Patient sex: M
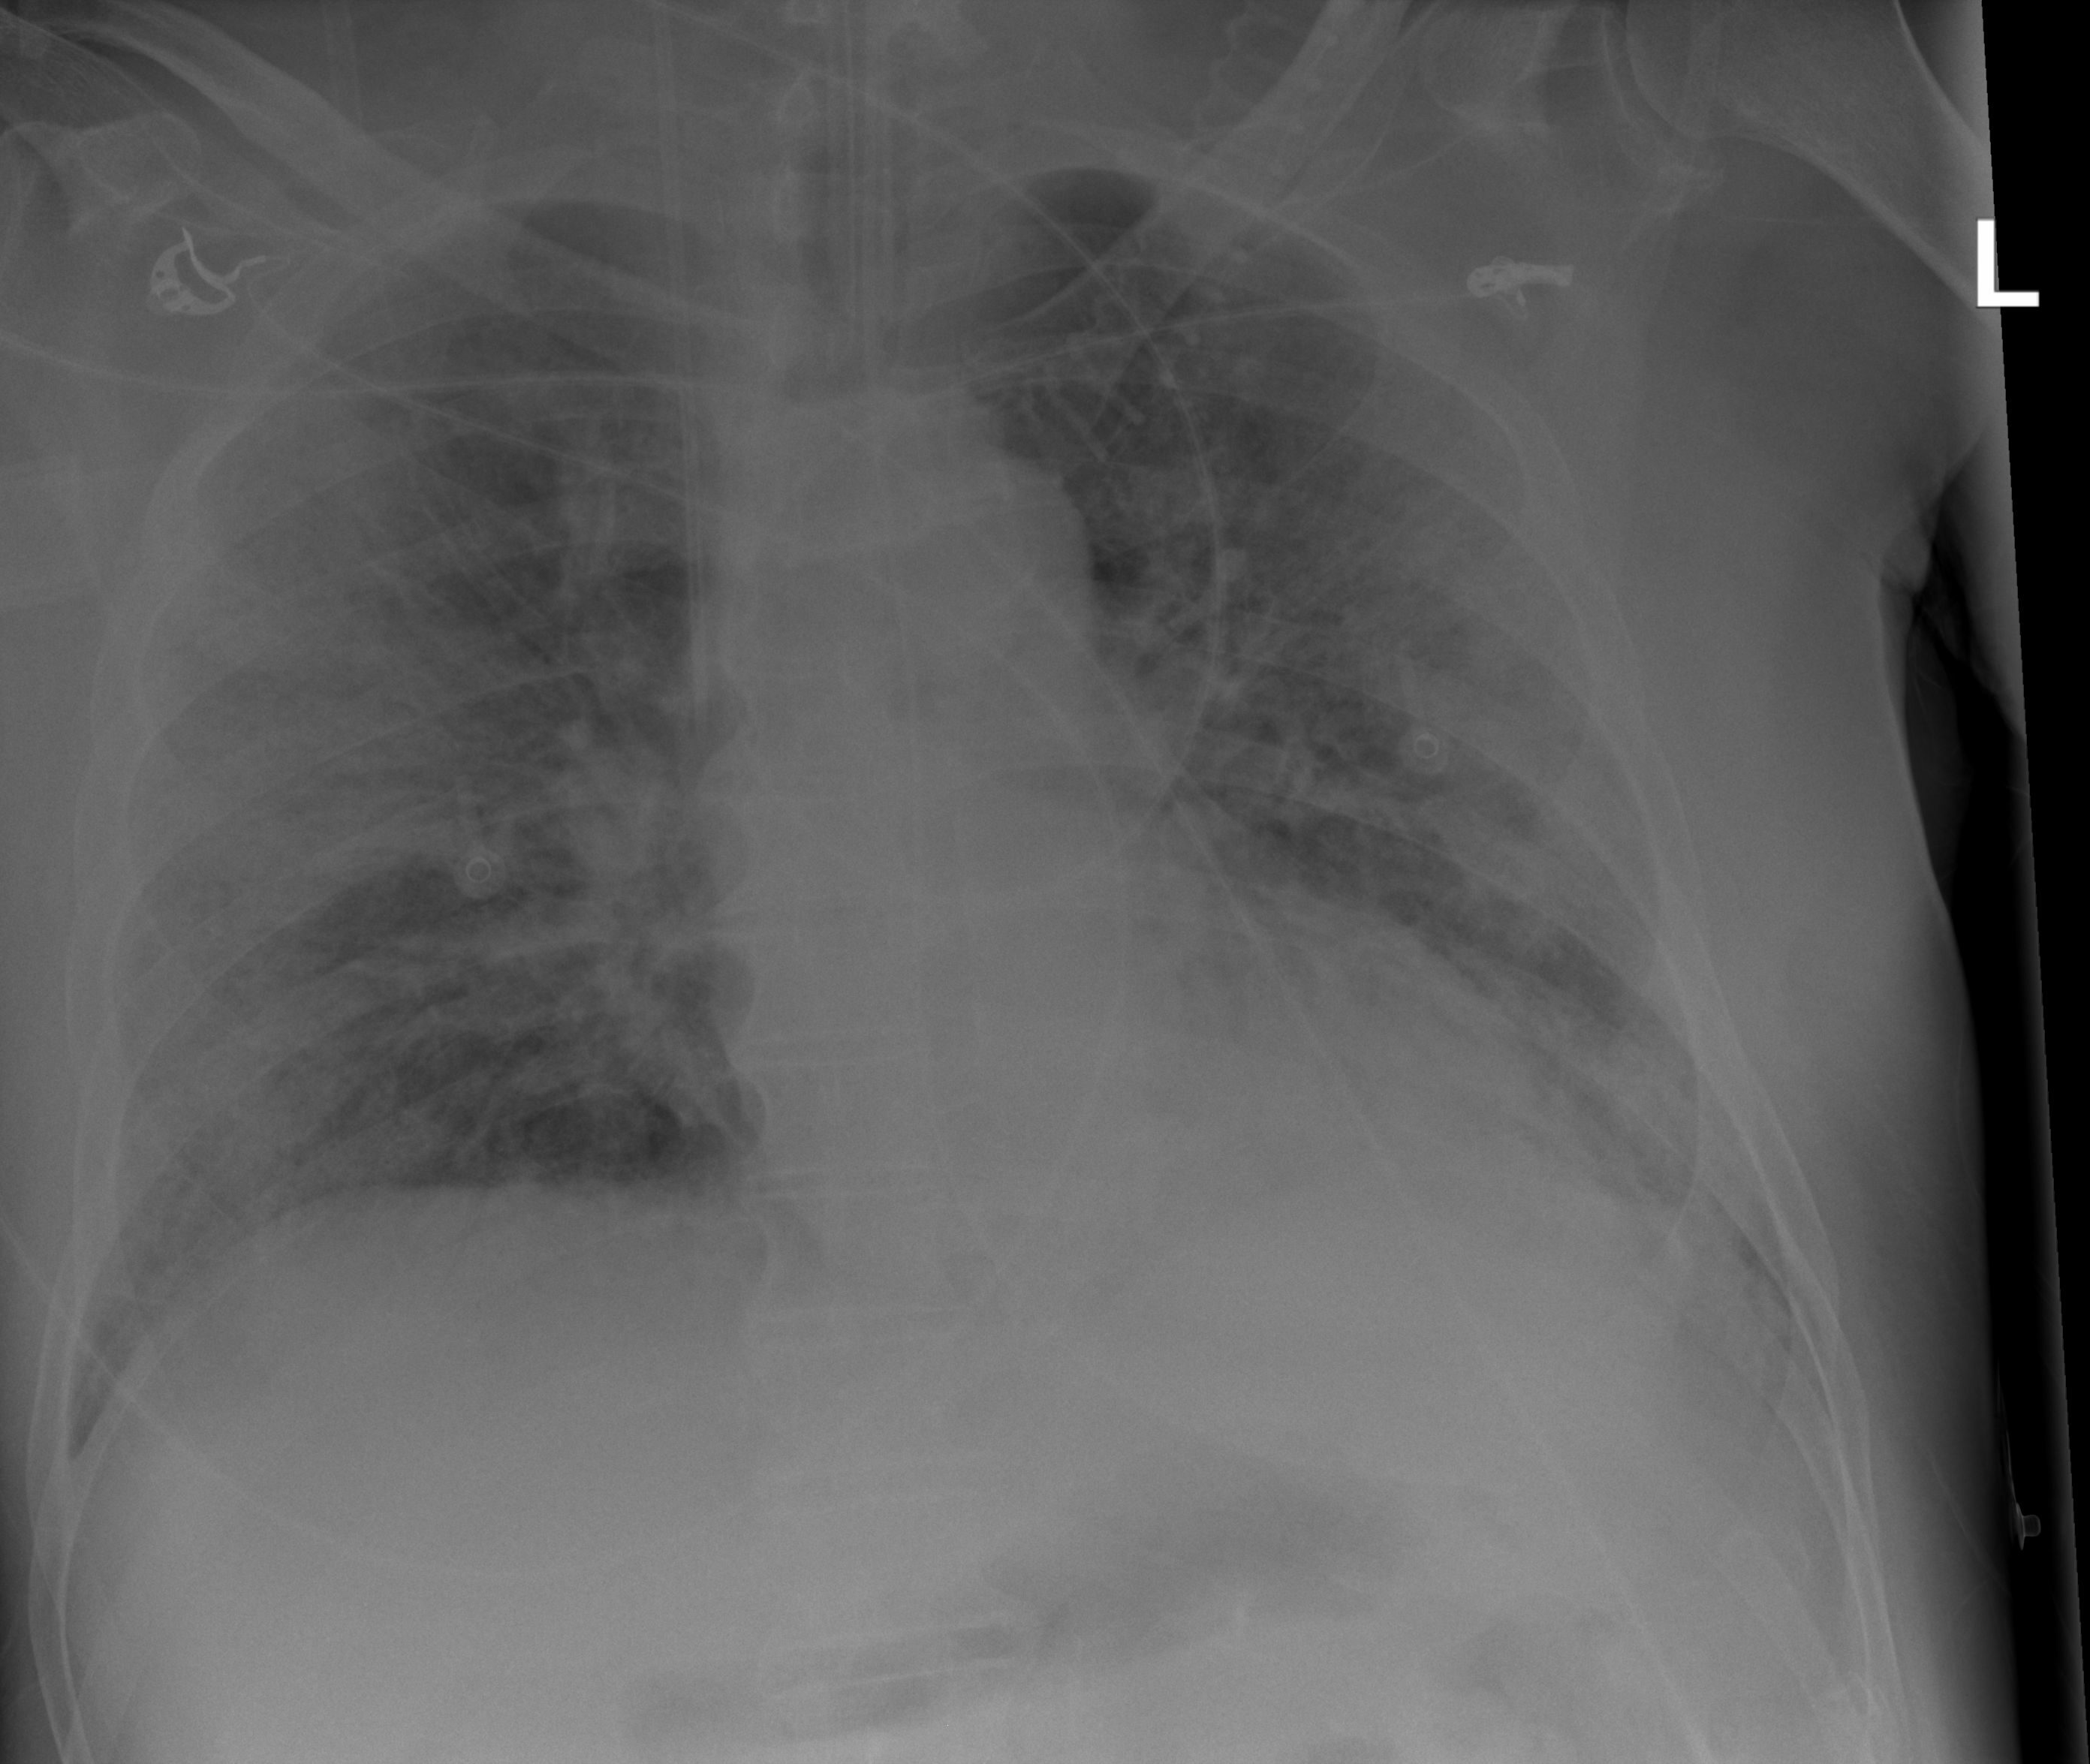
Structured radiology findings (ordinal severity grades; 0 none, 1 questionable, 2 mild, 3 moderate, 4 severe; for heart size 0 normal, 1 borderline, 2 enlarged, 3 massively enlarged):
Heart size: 1
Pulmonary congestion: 2
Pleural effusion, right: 0
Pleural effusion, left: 0
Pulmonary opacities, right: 4
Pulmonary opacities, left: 3
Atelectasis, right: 0
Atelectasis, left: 2